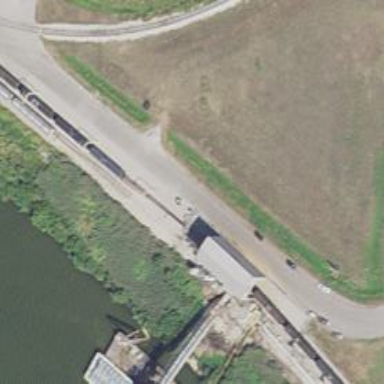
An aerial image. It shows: Rail spur service.